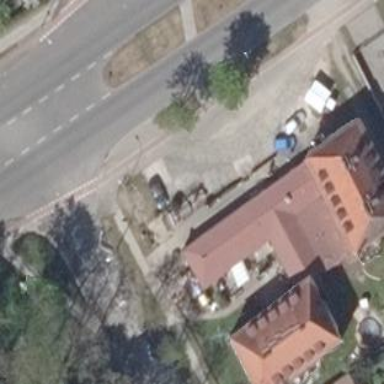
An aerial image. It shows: Restaurant building.